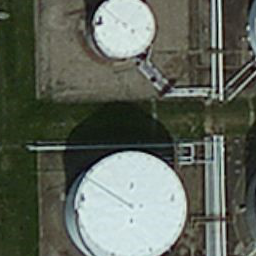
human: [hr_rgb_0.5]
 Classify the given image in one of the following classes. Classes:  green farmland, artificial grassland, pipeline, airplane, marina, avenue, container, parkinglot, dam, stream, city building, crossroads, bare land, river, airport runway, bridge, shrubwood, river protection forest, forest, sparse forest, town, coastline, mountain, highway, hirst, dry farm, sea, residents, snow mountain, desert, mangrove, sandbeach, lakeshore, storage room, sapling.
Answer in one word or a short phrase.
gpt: storage room